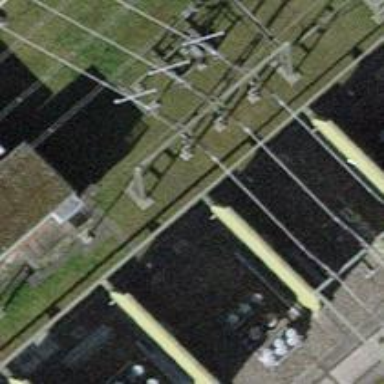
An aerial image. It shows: Bay where power lines run through.